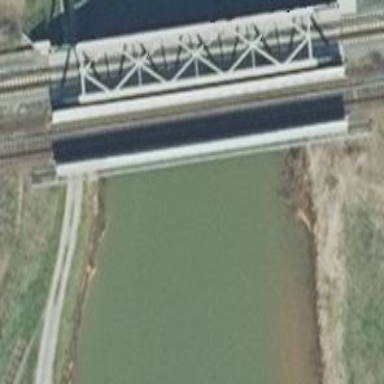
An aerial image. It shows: Bridge with beam structure.